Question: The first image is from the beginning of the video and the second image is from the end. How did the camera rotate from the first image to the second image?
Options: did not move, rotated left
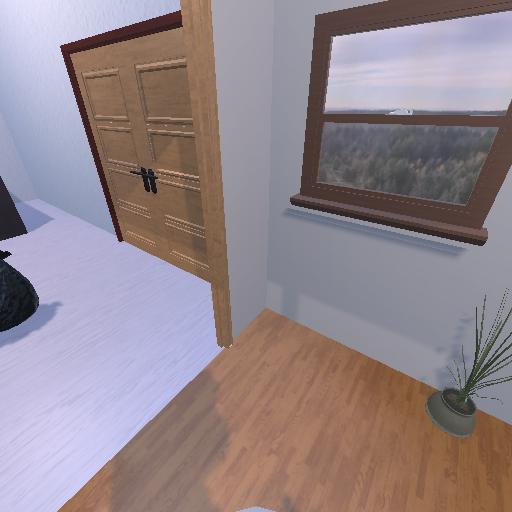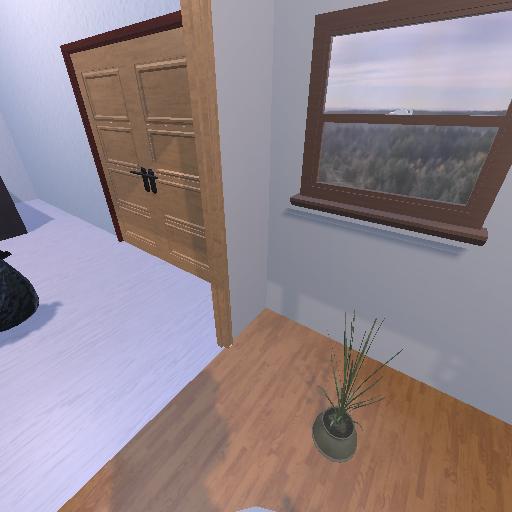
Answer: did not move